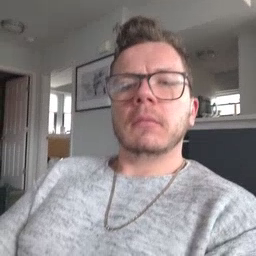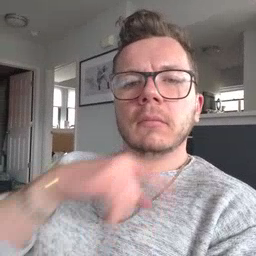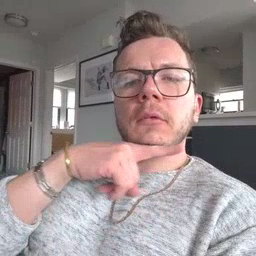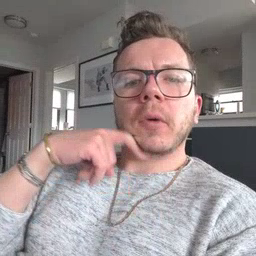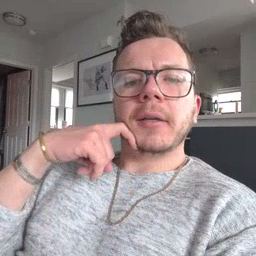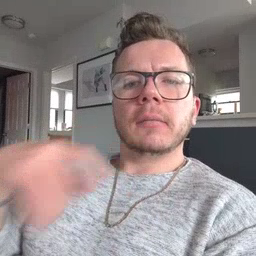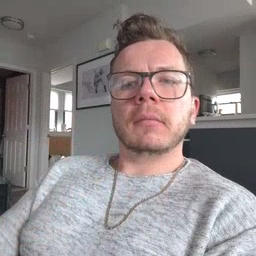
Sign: dry